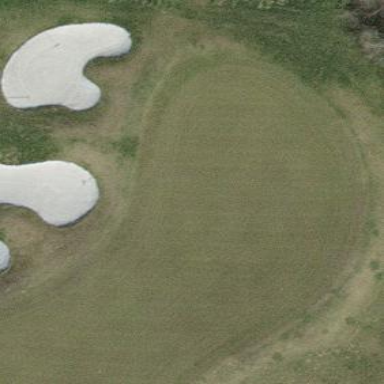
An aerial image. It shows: Green golf area with grass land use.